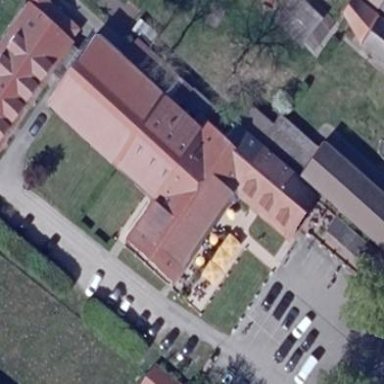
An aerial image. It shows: Hotel building.